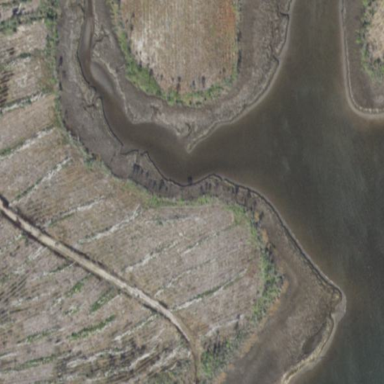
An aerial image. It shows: Saltmarsh wetland.